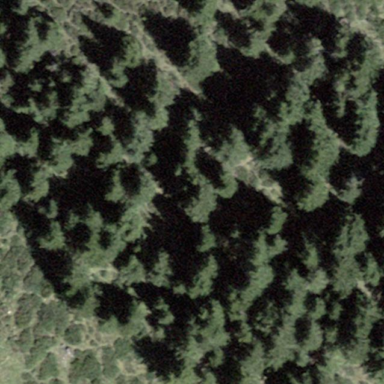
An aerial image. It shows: Forest area.